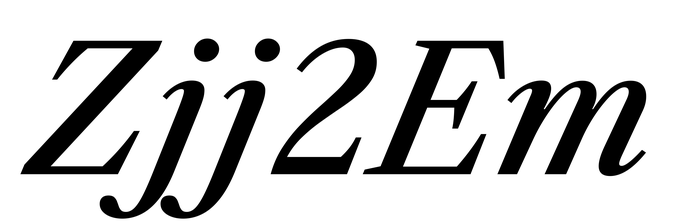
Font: LibreCaslonText-Italic_Medium_Italic